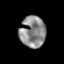
Tissue: prostate
Cell type: Myeloid cells
Senescence score: 0.2848
Nuclear area (px): 786
Mean DAPI intensity: 138.803